Lunar surface albedo tile
Center latitude: 22.314
Center longitude: 43.151
Resolution (meters per pixel, mean): 121.63
Tile area (km^2): 14509.29
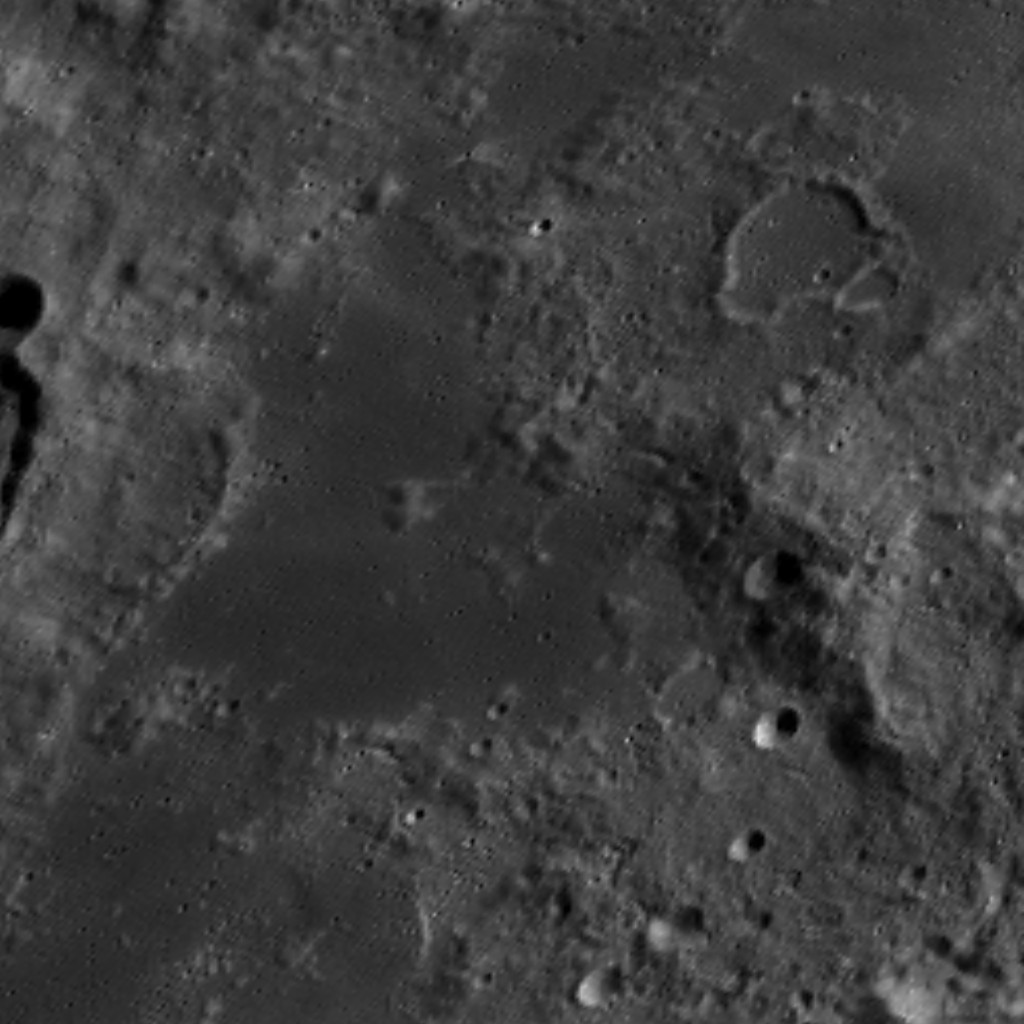